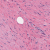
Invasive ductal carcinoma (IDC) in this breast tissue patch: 0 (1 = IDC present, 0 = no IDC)